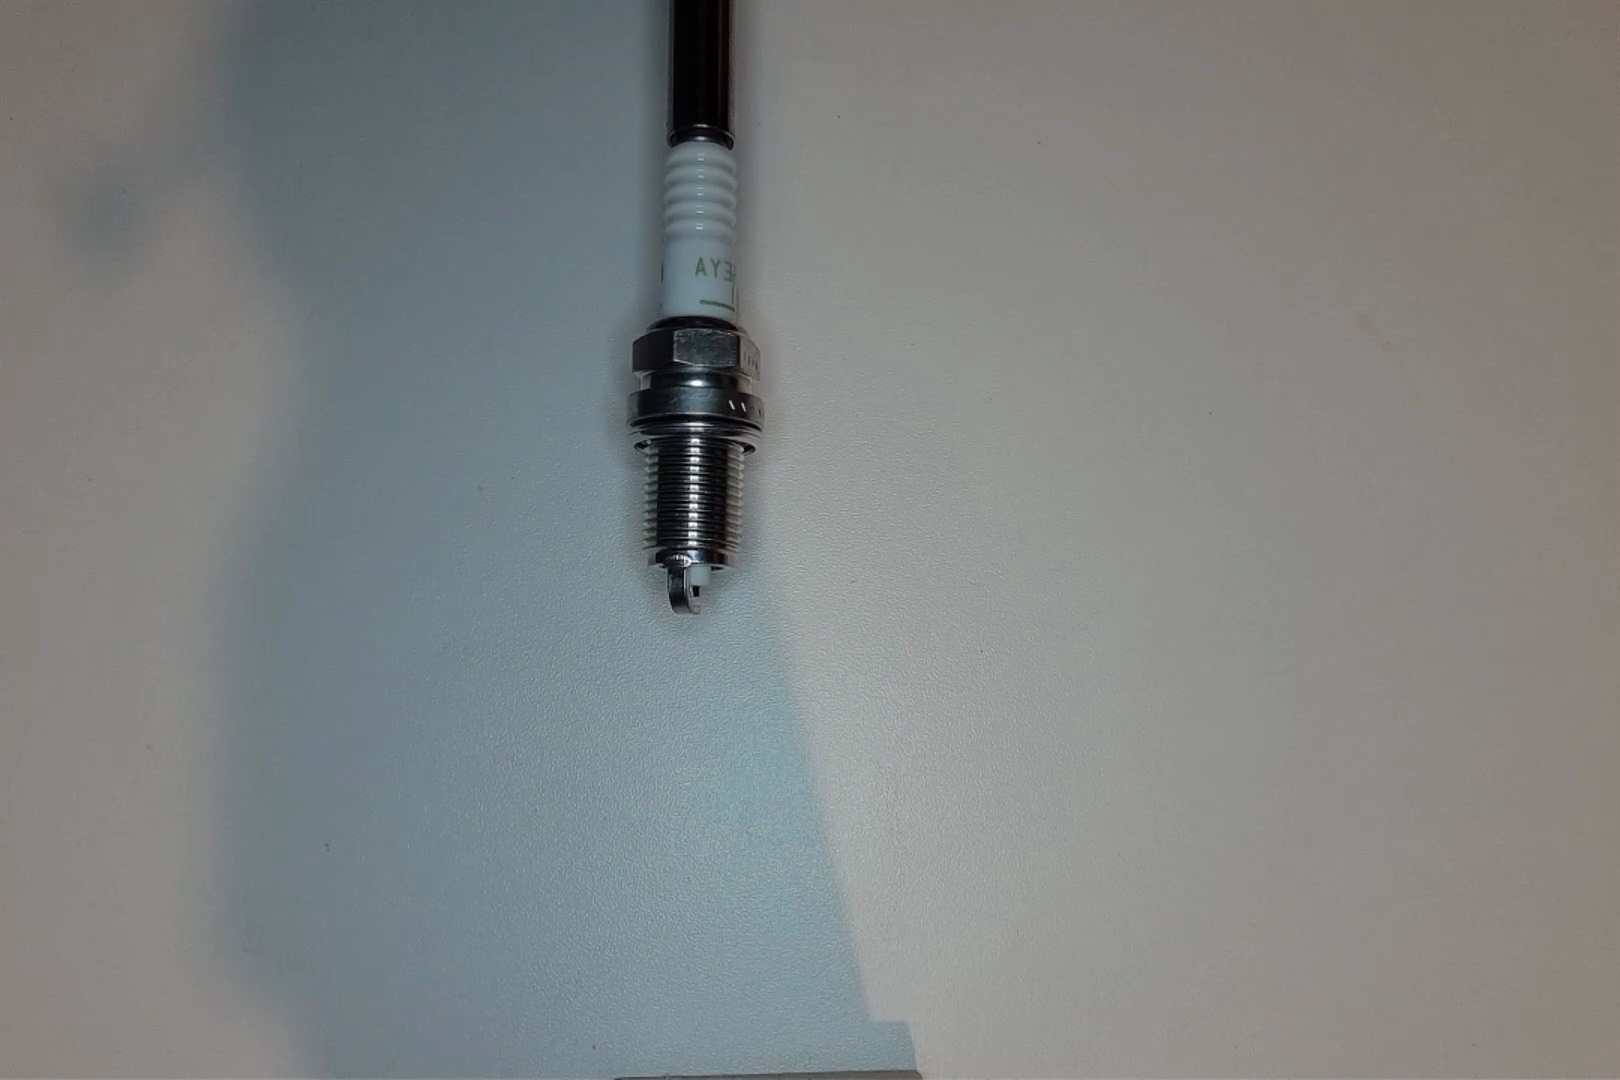
Label: normal